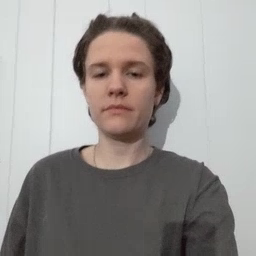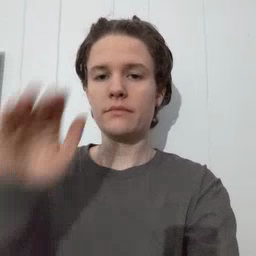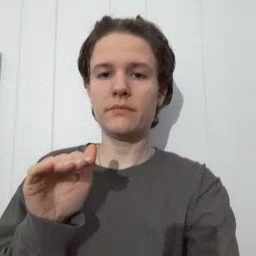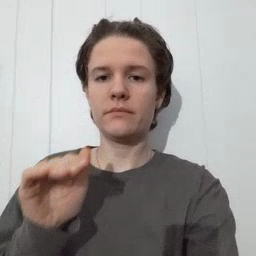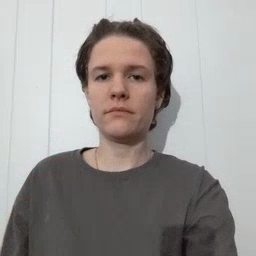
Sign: child